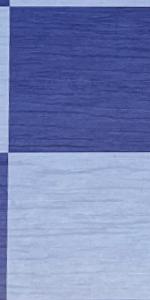
Label: Empty